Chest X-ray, PA view. Patient: 42 years old, sex F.
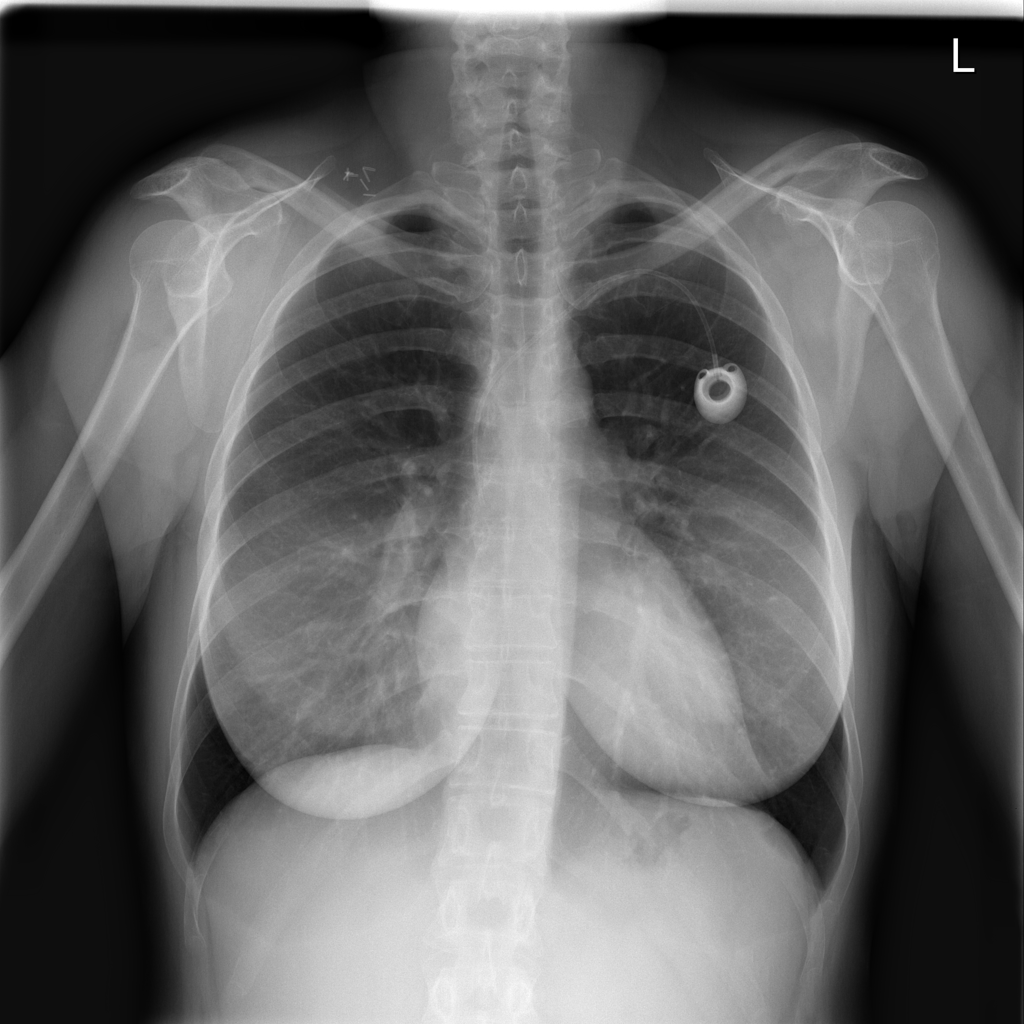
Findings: No Finding